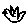
Label: bird